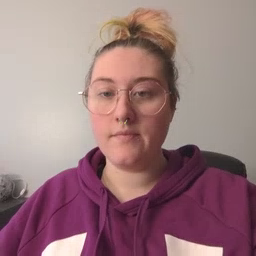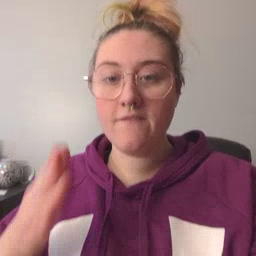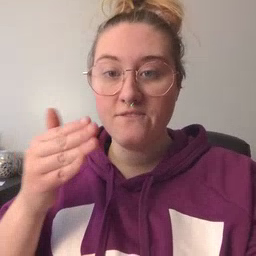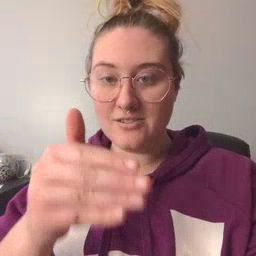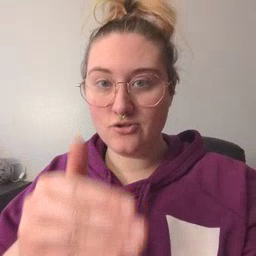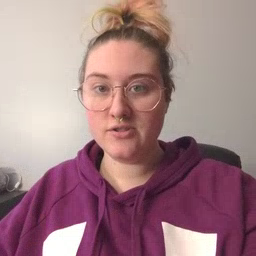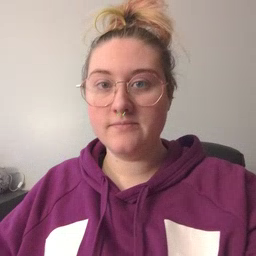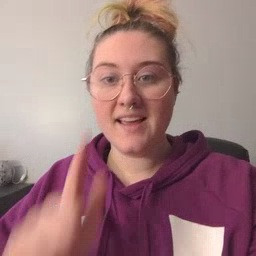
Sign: fish